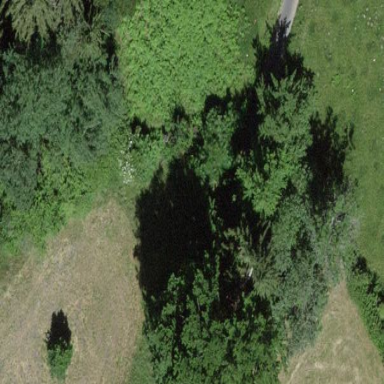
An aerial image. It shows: Forest area.